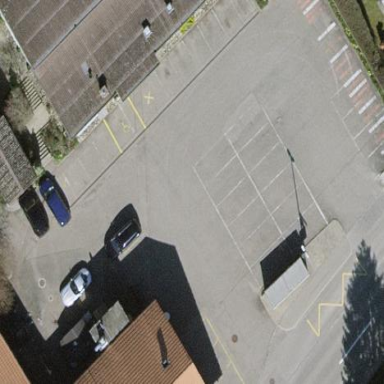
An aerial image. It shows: Parking area with surface.